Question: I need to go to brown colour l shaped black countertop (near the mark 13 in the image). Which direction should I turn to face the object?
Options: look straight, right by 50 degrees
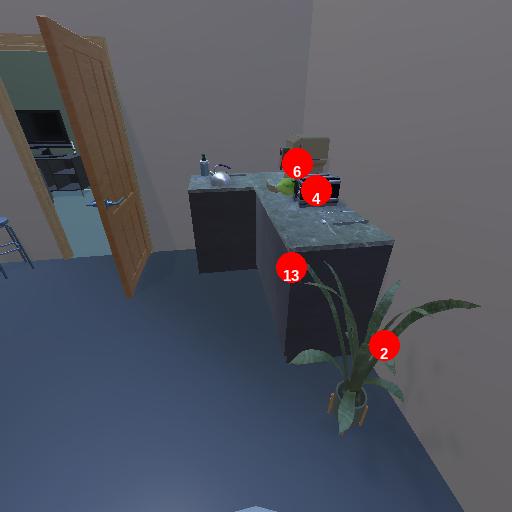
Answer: look straight